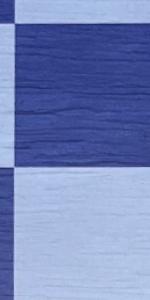
Label: Empty